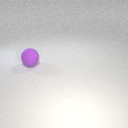
large purple rubber sphere